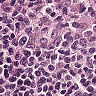
Metastatic tissue present: no